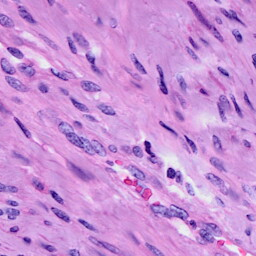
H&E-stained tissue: Cervix